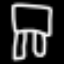
Label: chair